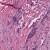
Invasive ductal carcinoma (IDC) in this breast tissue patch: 1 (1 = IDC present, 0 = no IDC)